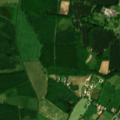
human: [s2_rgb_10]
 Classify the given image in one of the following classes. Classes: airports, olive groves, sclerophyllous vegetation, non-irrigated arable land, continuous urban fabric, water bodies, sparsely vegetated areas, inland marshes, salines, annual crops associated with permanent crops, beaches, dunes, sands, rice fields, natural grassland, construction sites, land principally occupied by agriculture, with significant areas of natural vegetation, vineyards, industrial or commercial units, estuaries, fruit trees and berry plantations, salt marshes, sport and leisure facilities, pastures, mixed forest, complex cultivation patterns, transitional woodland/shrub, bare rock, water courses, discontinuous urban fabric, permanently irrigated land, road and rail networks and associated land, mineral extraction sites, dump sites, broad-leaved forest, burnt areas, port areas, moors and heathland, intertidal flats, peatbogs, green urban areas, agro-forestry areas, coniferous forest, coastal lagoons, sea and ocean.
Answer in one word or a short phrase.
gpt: non-irrigated arable land, pastures, coniferous forest, mixed forest